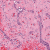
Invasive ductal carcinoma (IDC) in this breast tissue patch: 1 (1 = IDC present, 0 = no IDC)